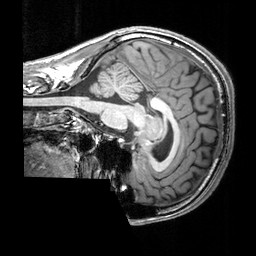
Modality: T1w
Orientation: sagittal
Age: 21
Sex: male
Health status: healthy
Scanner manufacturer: siemens
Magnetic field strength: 3 T
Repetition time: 2.3 s
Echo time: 0.00303 s